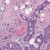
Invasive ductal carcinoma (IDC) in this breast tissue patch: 1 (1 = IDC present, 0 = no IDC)